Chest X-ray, PA view. Patient: 61 years old, sex M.
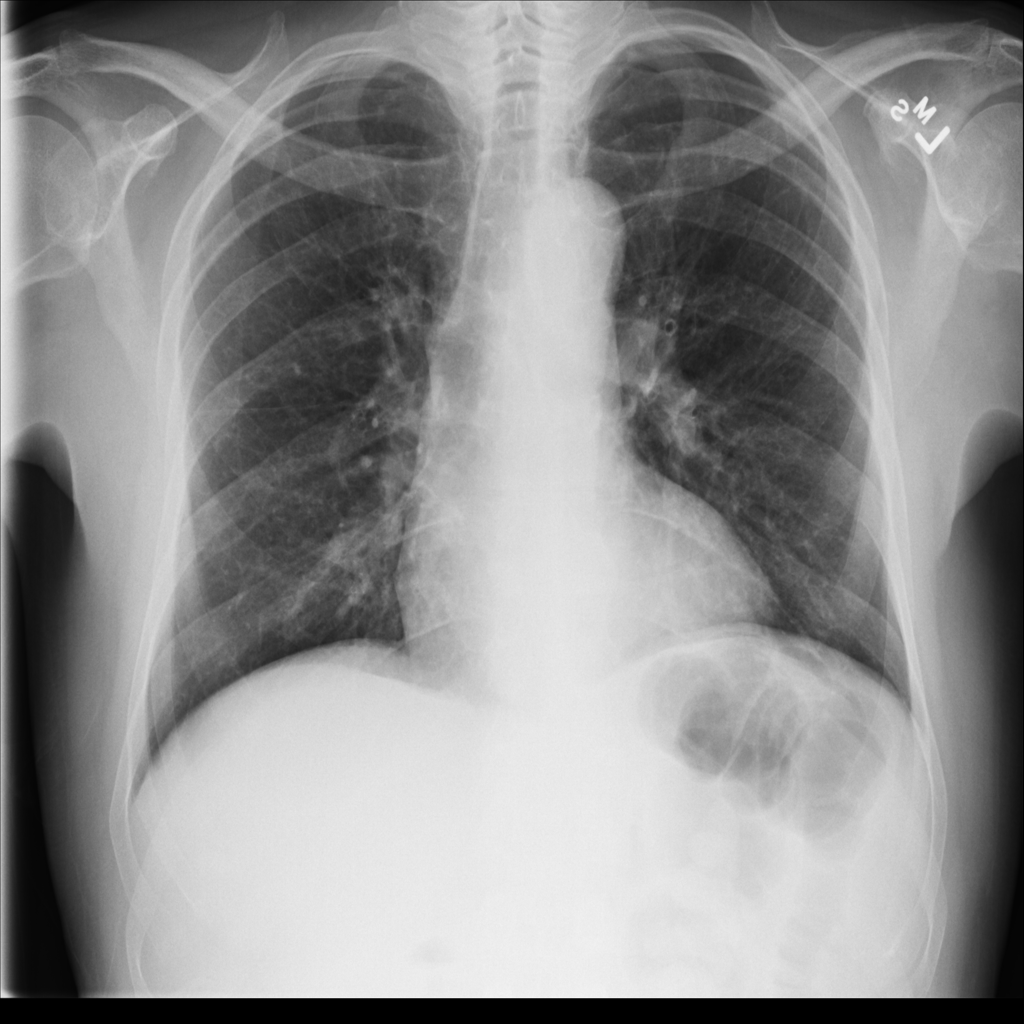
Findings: No Finding